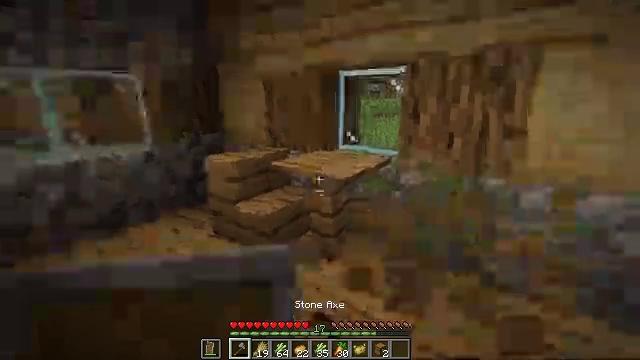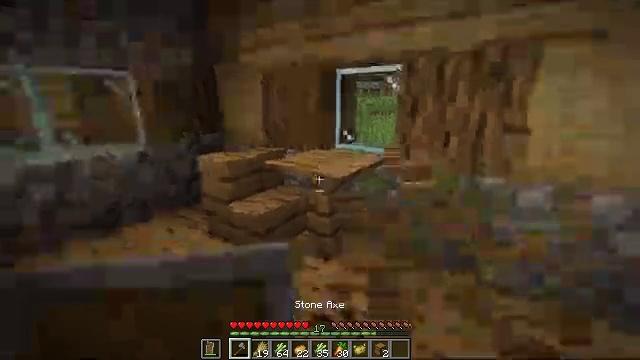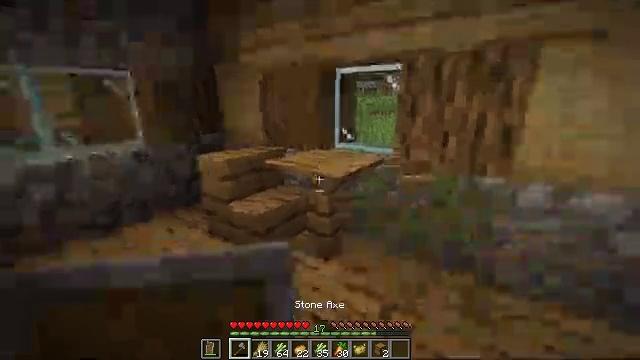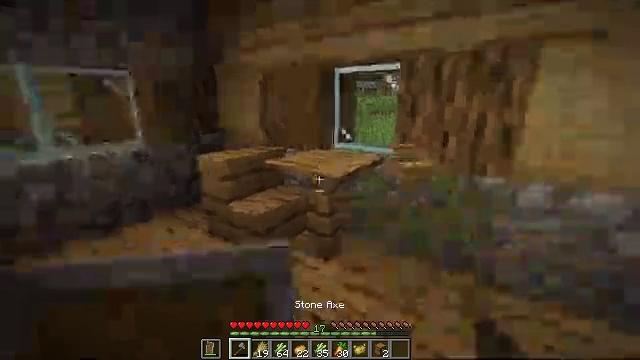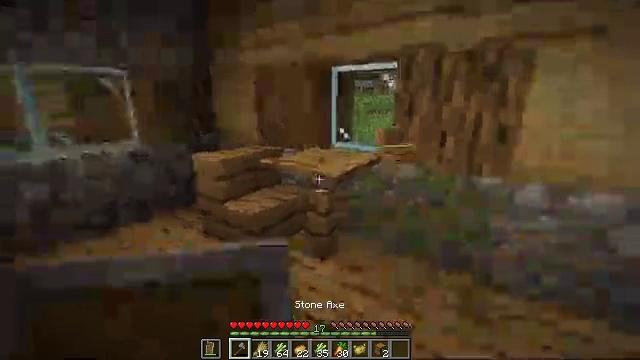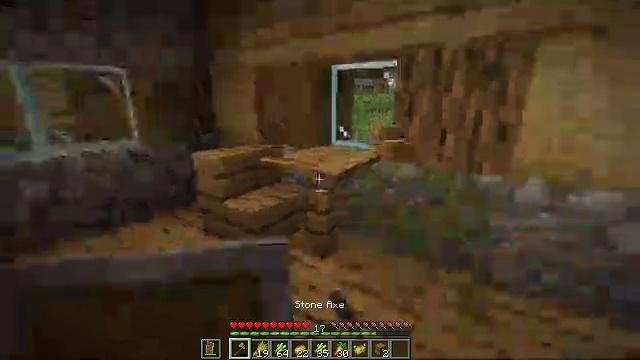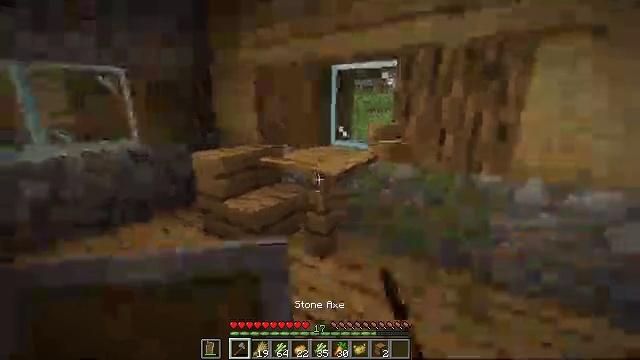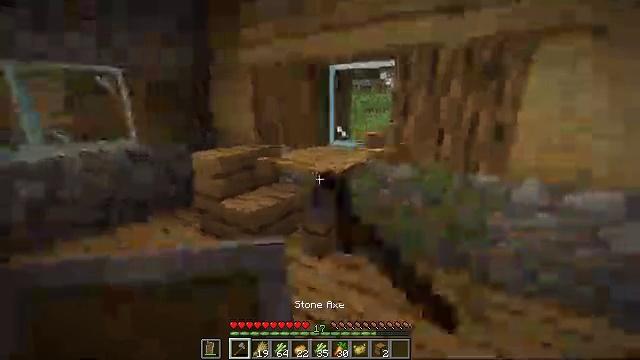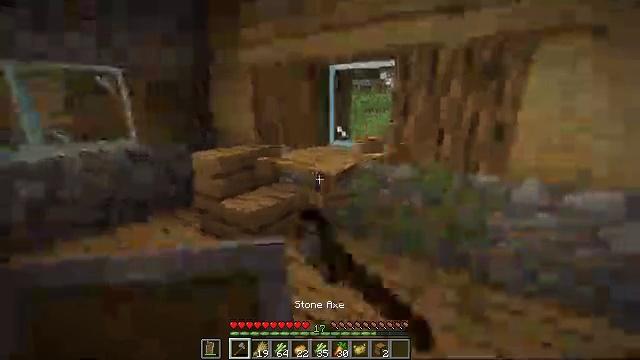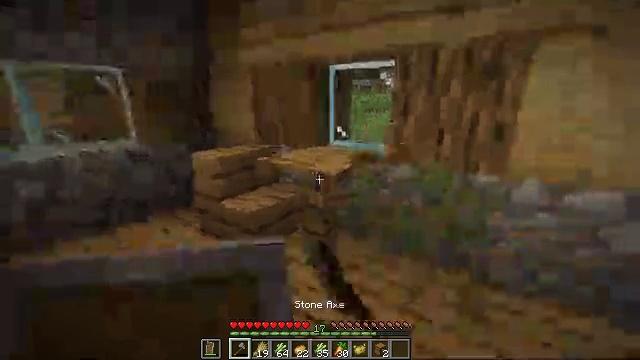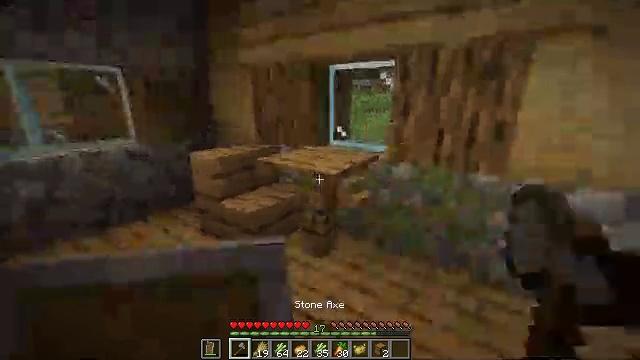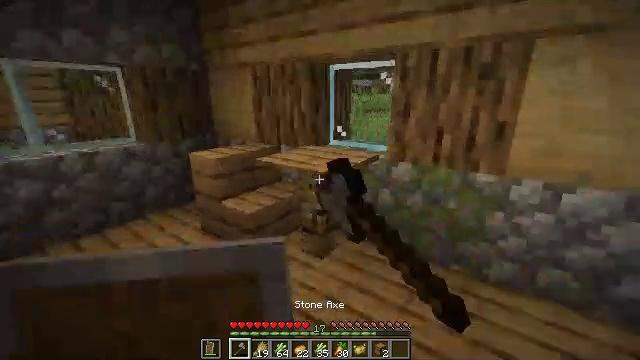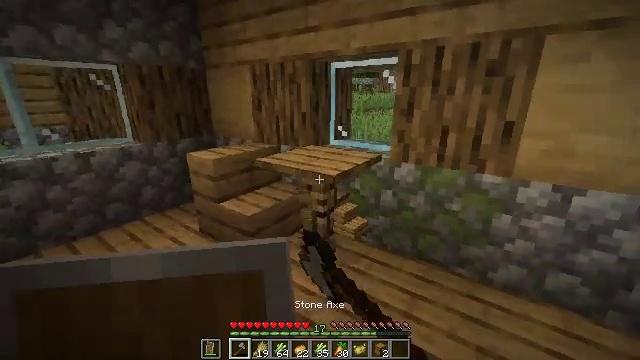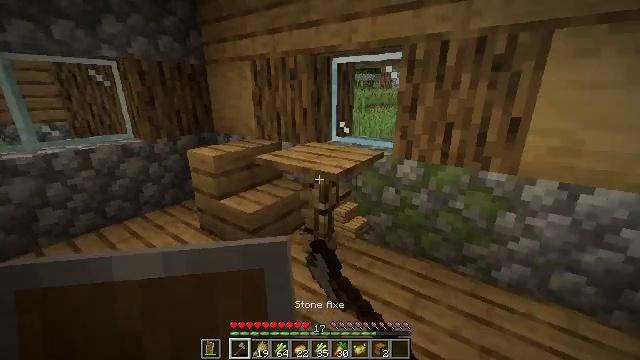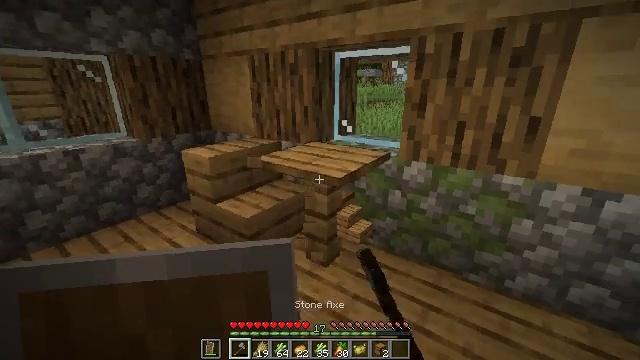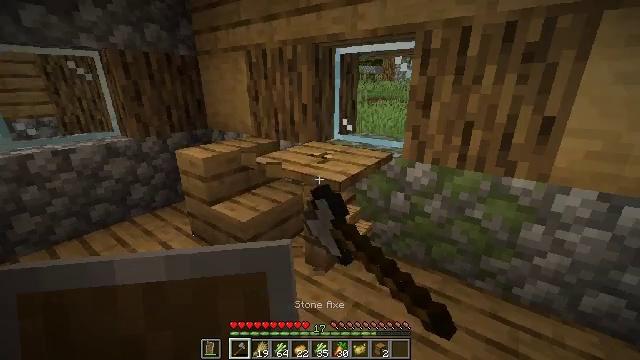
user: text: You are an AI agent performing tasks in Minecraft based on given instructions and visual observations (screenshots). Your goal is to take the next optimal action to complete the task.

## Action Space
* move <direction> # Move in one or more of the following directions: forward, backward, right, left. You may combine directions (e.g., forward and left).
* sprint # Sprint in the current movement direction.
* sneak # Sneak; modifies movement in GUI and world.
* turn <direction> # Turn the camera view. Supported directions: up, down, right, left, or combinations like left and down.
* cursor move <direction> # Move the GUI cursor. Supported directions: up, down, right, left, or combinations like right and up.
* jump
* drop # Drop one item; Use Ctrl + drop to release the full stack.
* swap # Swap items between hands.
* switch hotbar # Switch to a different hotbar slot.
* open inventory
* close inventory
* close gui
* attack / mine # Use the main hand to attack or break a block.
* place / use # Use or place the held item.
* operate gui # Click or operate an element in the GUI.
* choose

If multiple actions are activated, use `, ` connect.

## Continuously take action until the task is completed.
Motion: motion action
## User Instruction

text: Break the oak pressure plate to recycle it.
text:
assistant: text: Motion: attack / mine
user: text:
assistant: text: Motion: attack / mine
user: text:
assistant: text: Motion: attack / mine
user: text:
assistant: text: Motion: attack / mine
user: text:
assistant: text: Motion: attack / mine
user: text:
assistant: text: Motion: attack / mine
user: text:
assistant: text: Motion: attack / mine
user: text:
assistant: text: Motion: attack / mine
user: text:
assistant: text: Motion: attack / mine
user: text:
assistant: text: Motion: attack / mine
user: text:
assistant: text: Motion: attack / mine
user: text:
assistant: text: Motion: move forward, attack / mine
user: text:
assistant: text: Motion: move forward, attack / mine
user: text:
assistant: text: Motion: attack / mine
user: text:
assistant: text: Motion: attack / mine
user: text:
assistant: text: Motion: attack / mine
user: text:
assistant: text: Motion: attack / mine
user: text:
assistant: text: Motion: attack / mine
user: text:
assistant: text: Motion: attack / mine
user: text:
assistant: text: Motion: attack / mine
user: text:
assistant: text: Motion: attack / mine
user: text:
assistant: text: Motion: attack / mine
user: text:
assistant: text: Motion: attack / mine